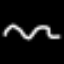
Label: squiggle